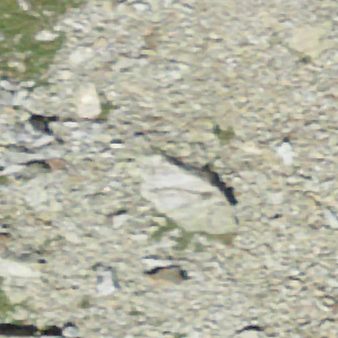
Label: other